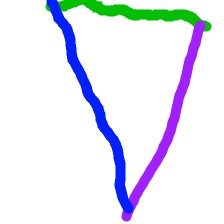
Shape: triangle